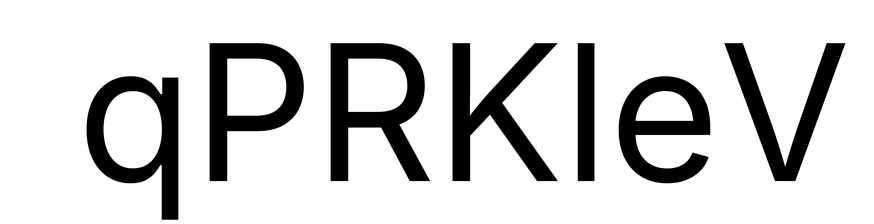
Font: Inter_Regular